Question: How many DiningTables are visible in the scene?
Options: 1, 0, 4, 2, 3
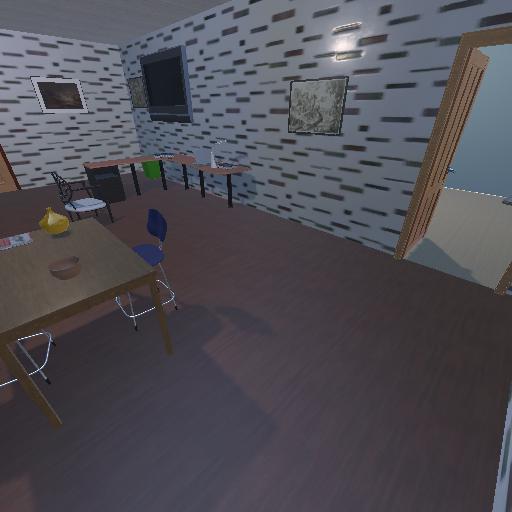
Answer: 1